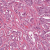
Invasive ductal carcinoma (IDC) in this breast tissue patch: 1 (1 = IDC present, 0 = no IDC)